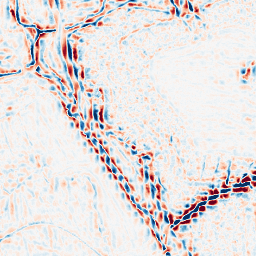
Category: wavelet
Decomposition family: wavelet_dwt
Decomposition parameters: wavelet: sym4
level: 3
Upsampling method: cubic_mitchell
Upsampling parameters: scale: 8
Upsampling scale: 8